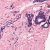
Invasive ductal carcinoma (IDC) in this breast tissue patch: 0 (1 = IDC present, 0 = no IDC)